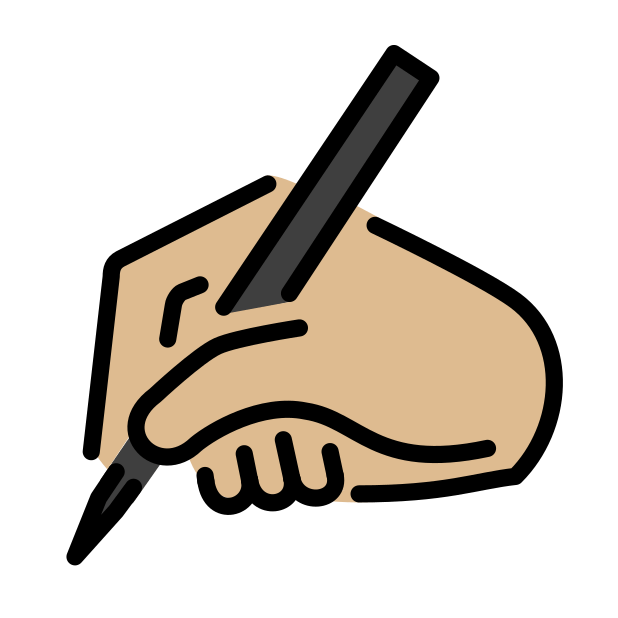
writing hand: medium-light skin tone